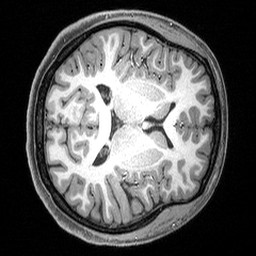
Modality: T1w
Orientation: axial
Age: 37
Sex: male
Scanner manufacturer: siemens
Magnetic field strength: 3 T
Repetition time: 2.3 s
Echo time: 0.00298 s